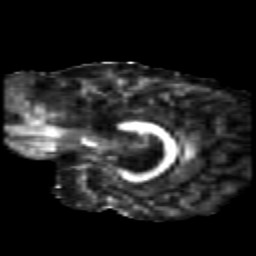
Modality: FA
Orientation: sagittal
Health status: healthy
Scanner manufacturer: siemens
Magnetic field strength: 3 T
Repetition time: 10 s
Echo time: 0.092 s